Current action and preconditions to check: trajectory_clear

Your task: For each precondition in the list above, predict whether it will hold at this action.

Consider the current scene as observed from the mobile robot's camera, and analyze the predicted future states of all dynamic agents (e.g., people, animals, vehicles, or any moving entities) within the NEXT SECOND.

IMPORTANT: Only answer "very likely" if you are absolutely certain—based on strong, clear evidence—that a dynamic agent will violate the precondition in the predicted future state. Do NOT answer "very likely" for unlikely, ambiguous, or low-probability risks.

Ask yourself for each precondition: Is there a high probability, with clear and convincing evidence, that the predicted future states of any dynamic agent will interfere with the predicted future state of the currently executing action within the NEXT SECOND, causing that precondition to fail?

Assess the risk level based on these predictions. Use "likely" or "very likely" if motions create a clear risk of interference.

Use "neutral" or "improbable" if agents are nearby but their predicted paths are clearly diverging or non-conflicting.

Failure Risk Categories: "very improbable", "improbable", "neutral", "likely", "very likely"

Answer Format: Output ONLY the probability_of_failure value from these categories: "very improbable", "improbable", "neutral", "likely", "very likely"

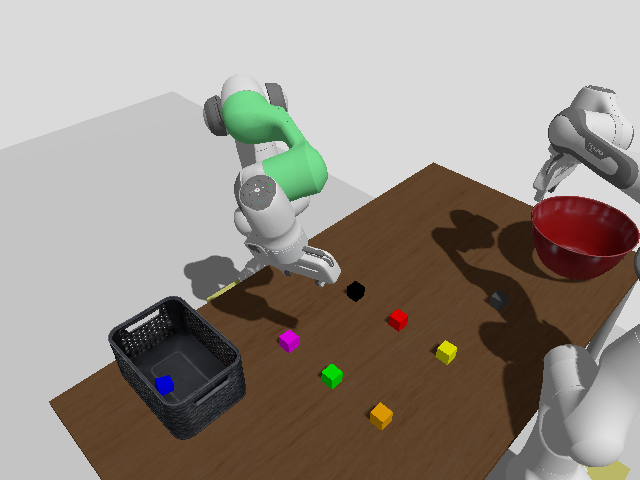

Answer: very improbable